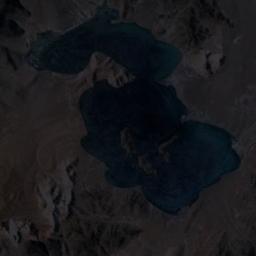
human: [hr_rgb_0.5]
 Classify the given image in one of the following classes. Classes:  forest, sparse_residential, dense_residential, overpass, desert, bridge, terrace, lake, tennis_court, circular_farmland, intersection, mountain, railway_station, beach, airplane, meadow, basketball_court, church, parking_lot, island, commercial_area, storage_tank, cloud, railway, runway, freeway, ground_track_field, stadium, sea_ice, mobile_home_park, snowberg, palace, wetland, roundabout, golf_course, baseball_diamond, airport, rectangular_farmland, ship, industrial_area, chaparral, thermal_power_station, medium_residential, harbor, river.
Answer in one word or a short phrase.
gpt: lake